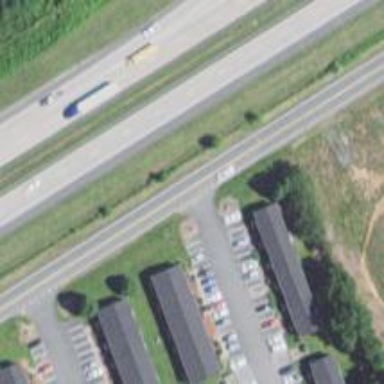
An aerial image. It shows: Unclassified road with asphalt surface.